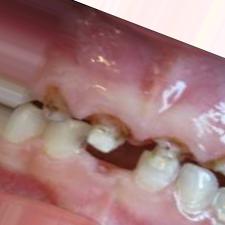
Condition: Caries